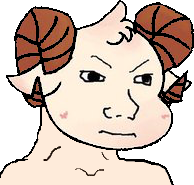
Label: 5_Animal